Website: macys
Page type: delivery-shipping
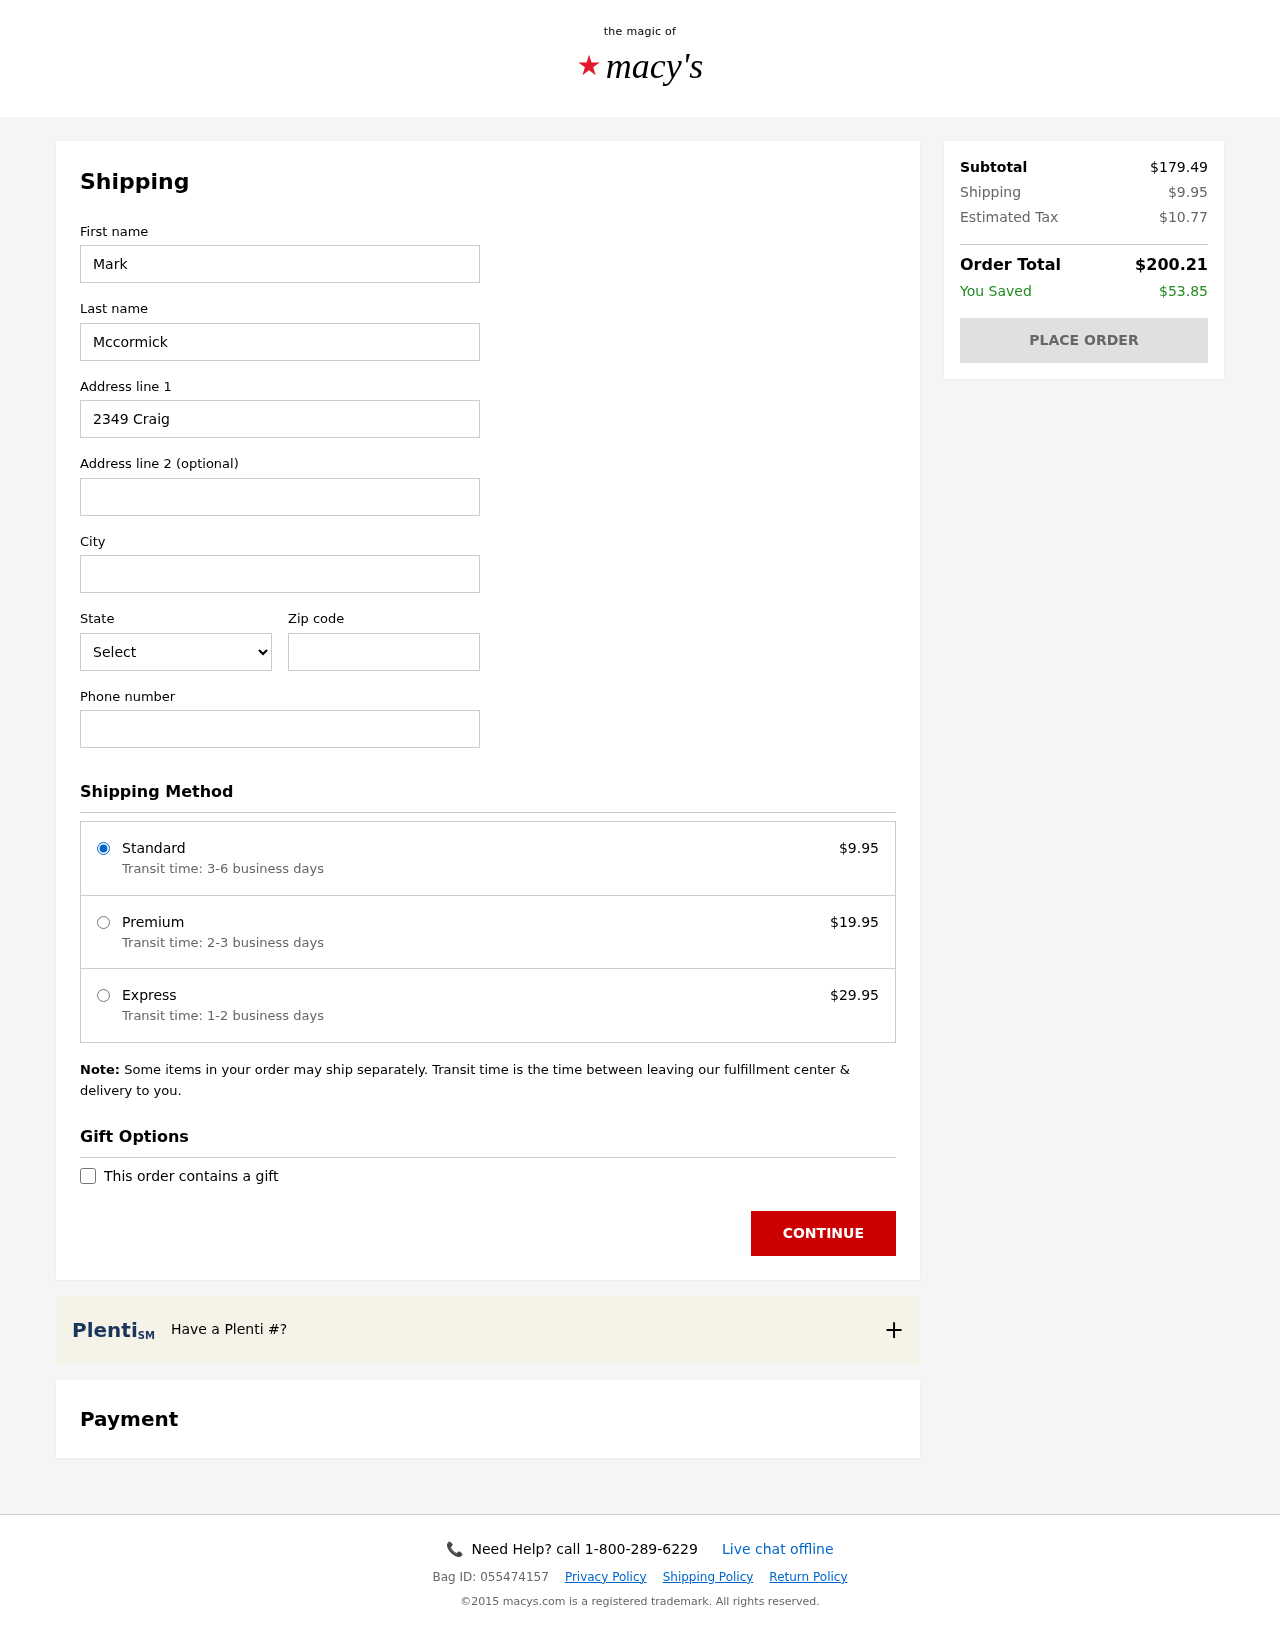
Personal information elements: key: PII_CITY
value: East Eric
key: PII_FIRSTNAME
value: Mark
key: PII_LASTNAME
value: Mccormick
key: PII_PHONE
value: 6572775342
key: PII_POSTCODE
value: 30233
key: PII_STATE_ABBR
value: AL
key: PII_STREET
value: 2349 Craig Via Suite 667
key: PII_STREET2
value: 1228 Estrada Pine Suite 368
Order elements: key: ORDER_SHIPPING_COST
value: $9.95
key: ORDER_SHIPPING_PREMIUM
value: $19.95
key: ORDER_SHIPPING_EXPRESS
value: $29.95
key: ORDER_SUBTOTAL
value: $179.49
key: ORDER_TAX
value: $10.77
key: ORDER_TOTAL
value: $200.21
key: ORDER_SAVINGS
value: $53.85